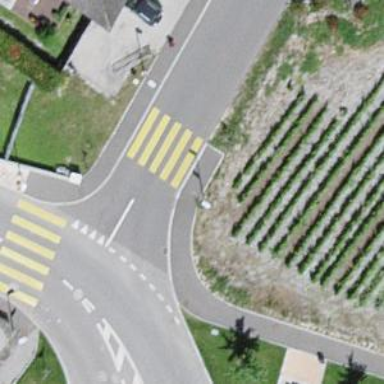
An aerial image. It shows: Uncontrolled road crossing with markings.